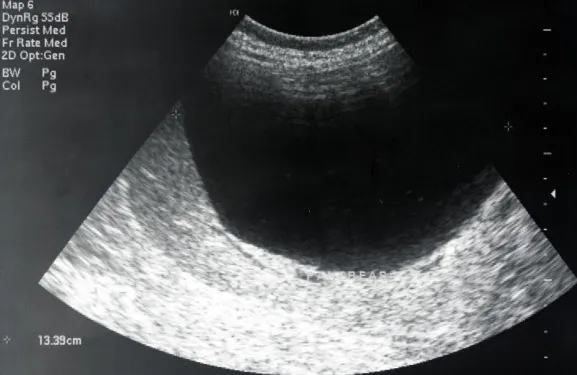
Another view via ultrasonography of the patient's simple liver cysts two years before his latest admission.
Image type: radiology (ultrasound)